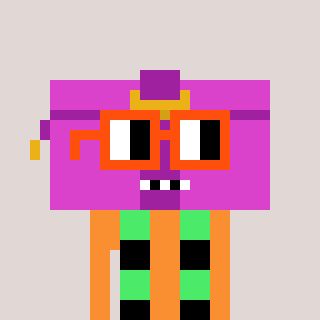
a pixel art character with square orange glasses, a clutch-shaped head and a orange-colored body on a warm background